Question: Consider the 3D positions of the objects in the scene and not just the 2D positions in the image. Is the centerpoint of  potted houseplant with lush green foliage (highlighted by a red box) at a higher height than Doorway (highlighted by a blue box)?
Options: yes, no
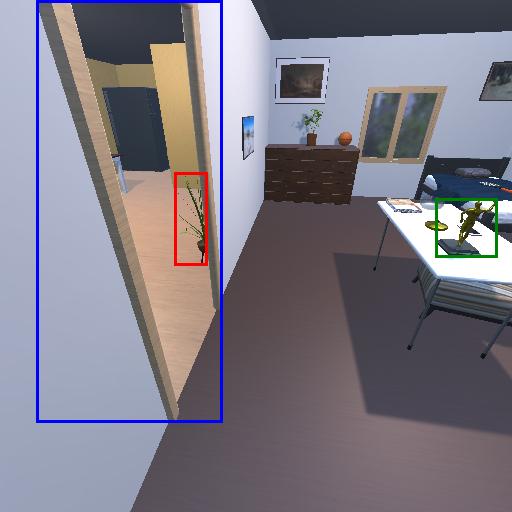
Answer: yes